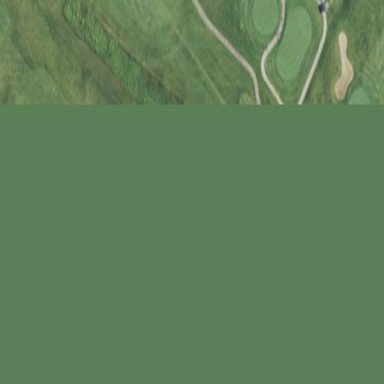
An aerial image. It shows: Golf fairway surrounded by grass.